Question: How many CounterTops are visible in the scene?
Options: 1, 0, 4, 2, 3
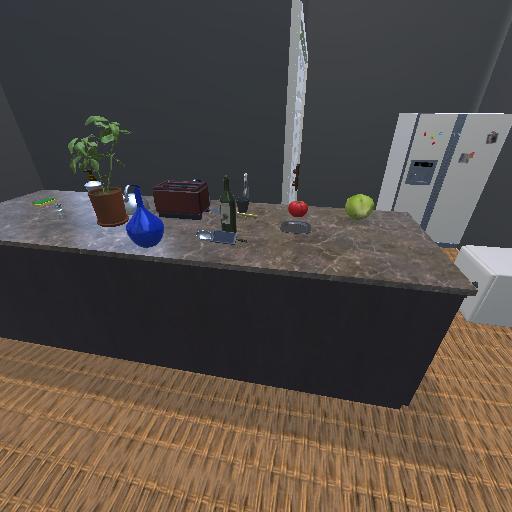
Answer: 1